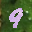
Label: 9